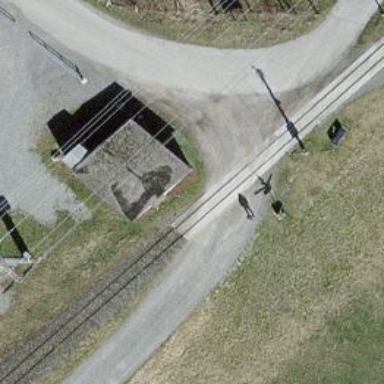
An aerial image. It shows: Railway level crossing.